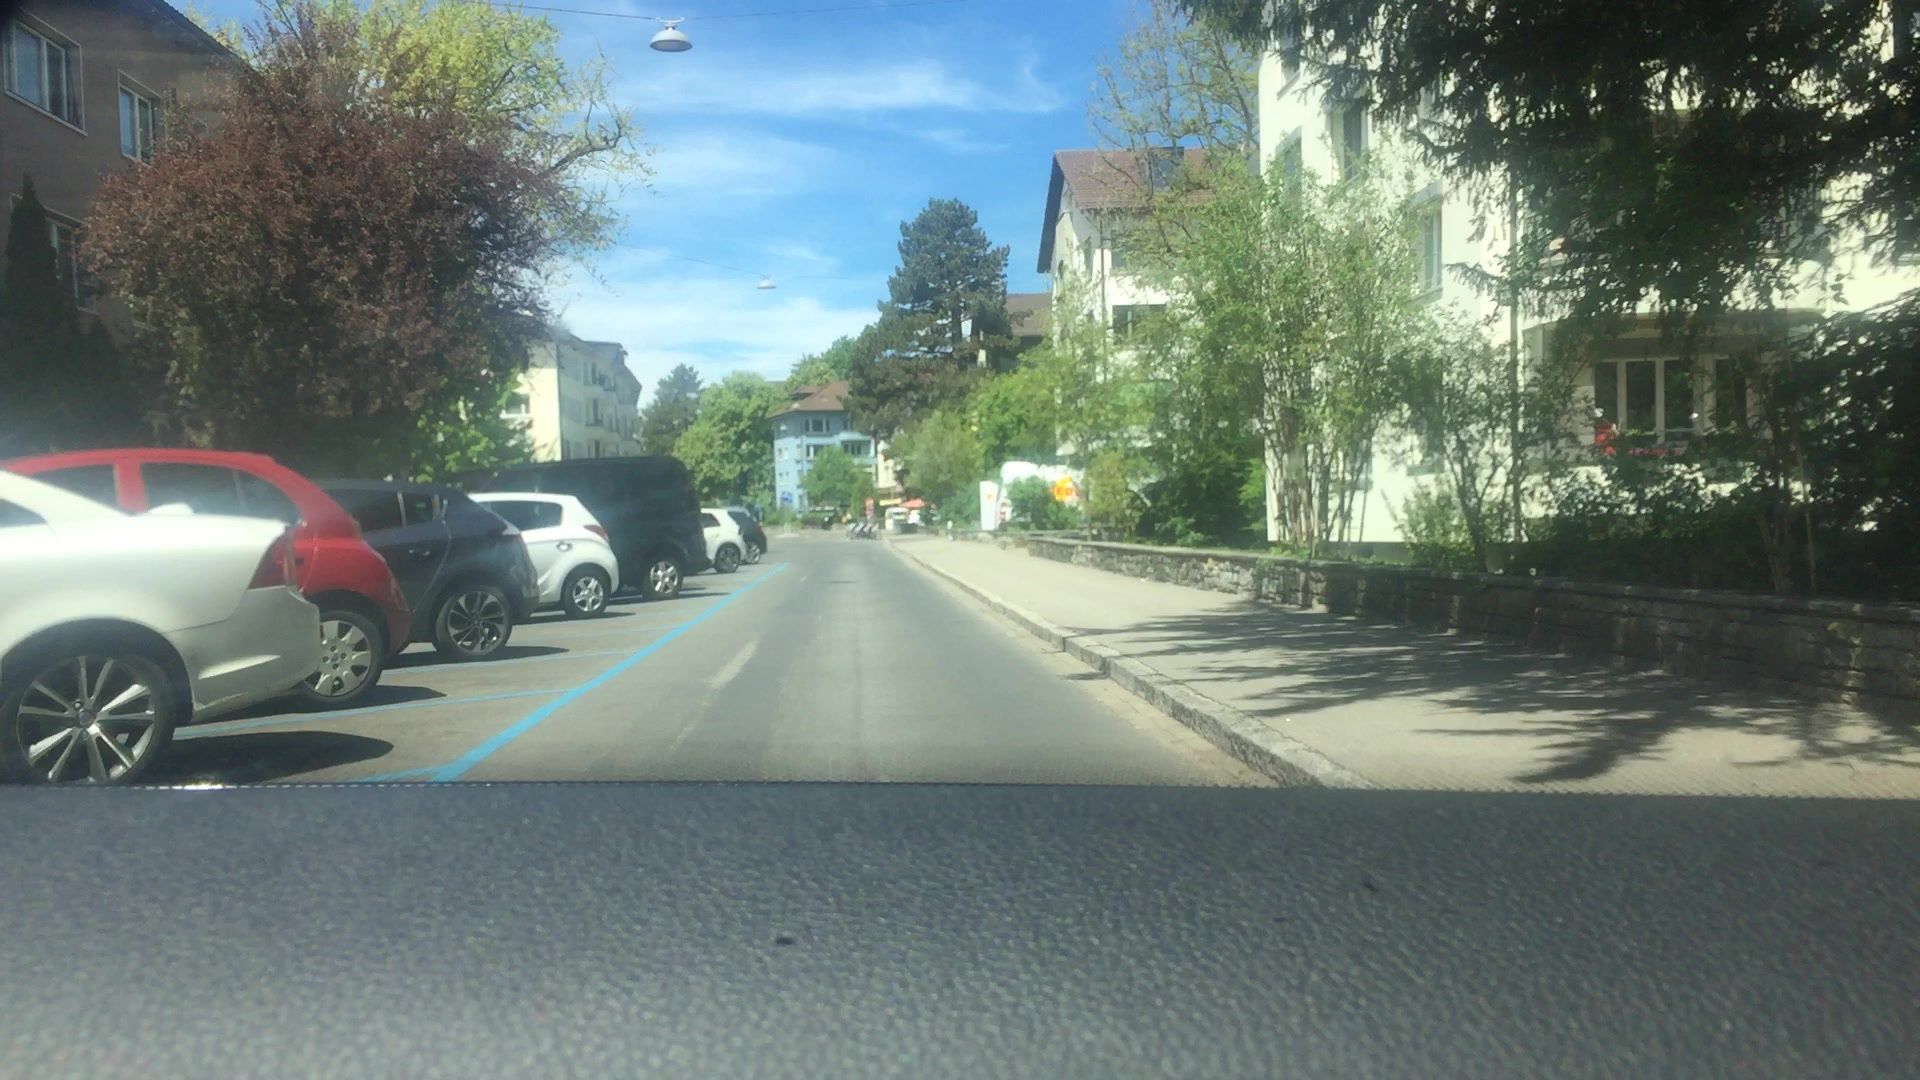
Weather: clear
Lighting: day
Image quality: good
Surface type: driving surface
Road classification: residential
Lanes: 1
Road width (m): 2
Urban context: urban centre
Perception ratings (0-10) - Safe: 5.12, Lively: 7.65, Beautiful: 9.08, Boring: 3.58, Depressing: 0.86, Wealthy: 6.89